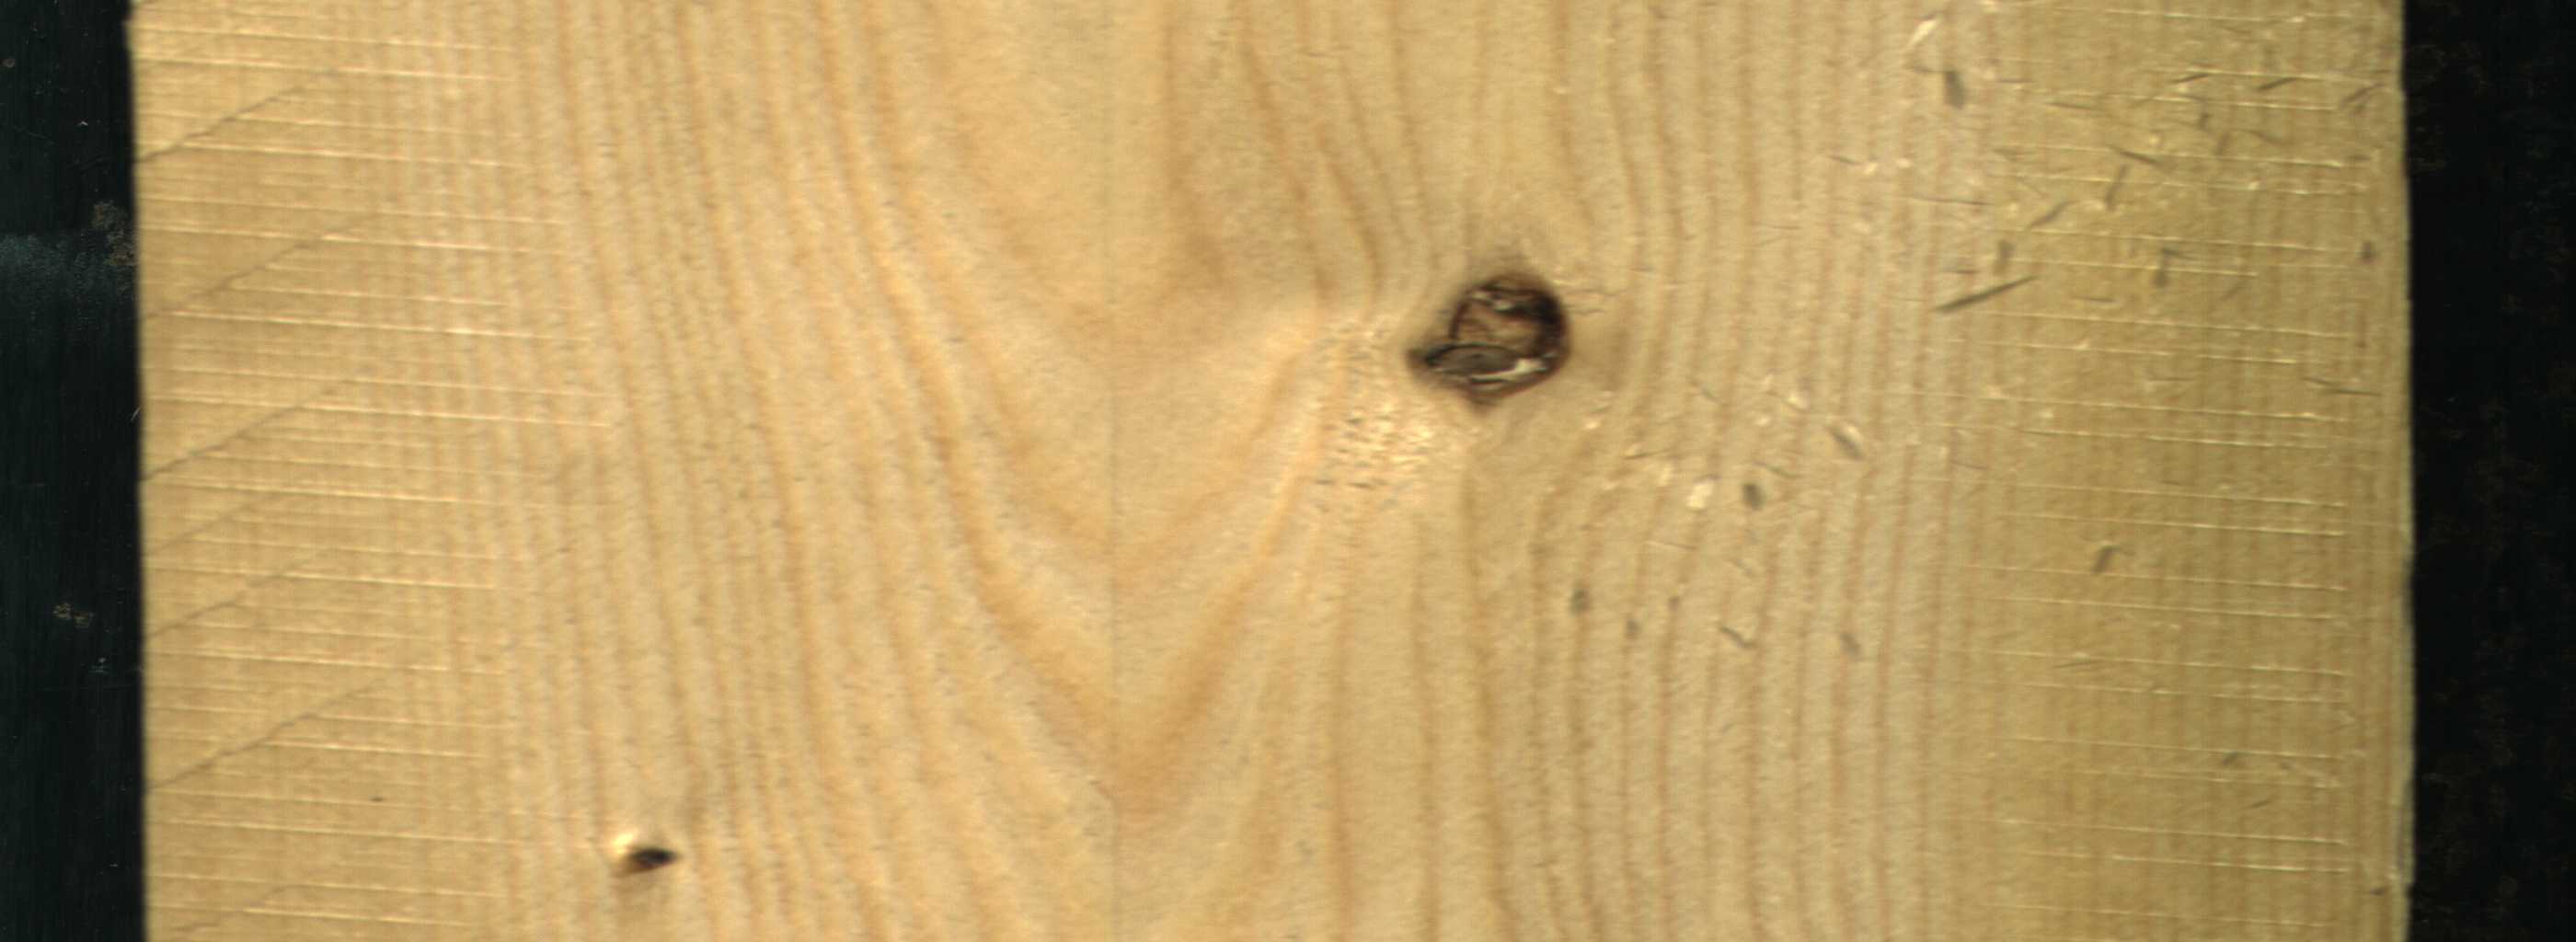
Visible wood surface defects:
Dead_Knot
Dead_Knot